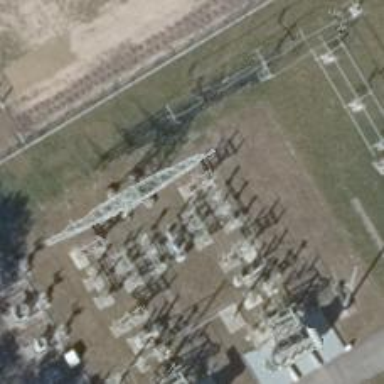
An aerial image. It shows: Three cables of power line.